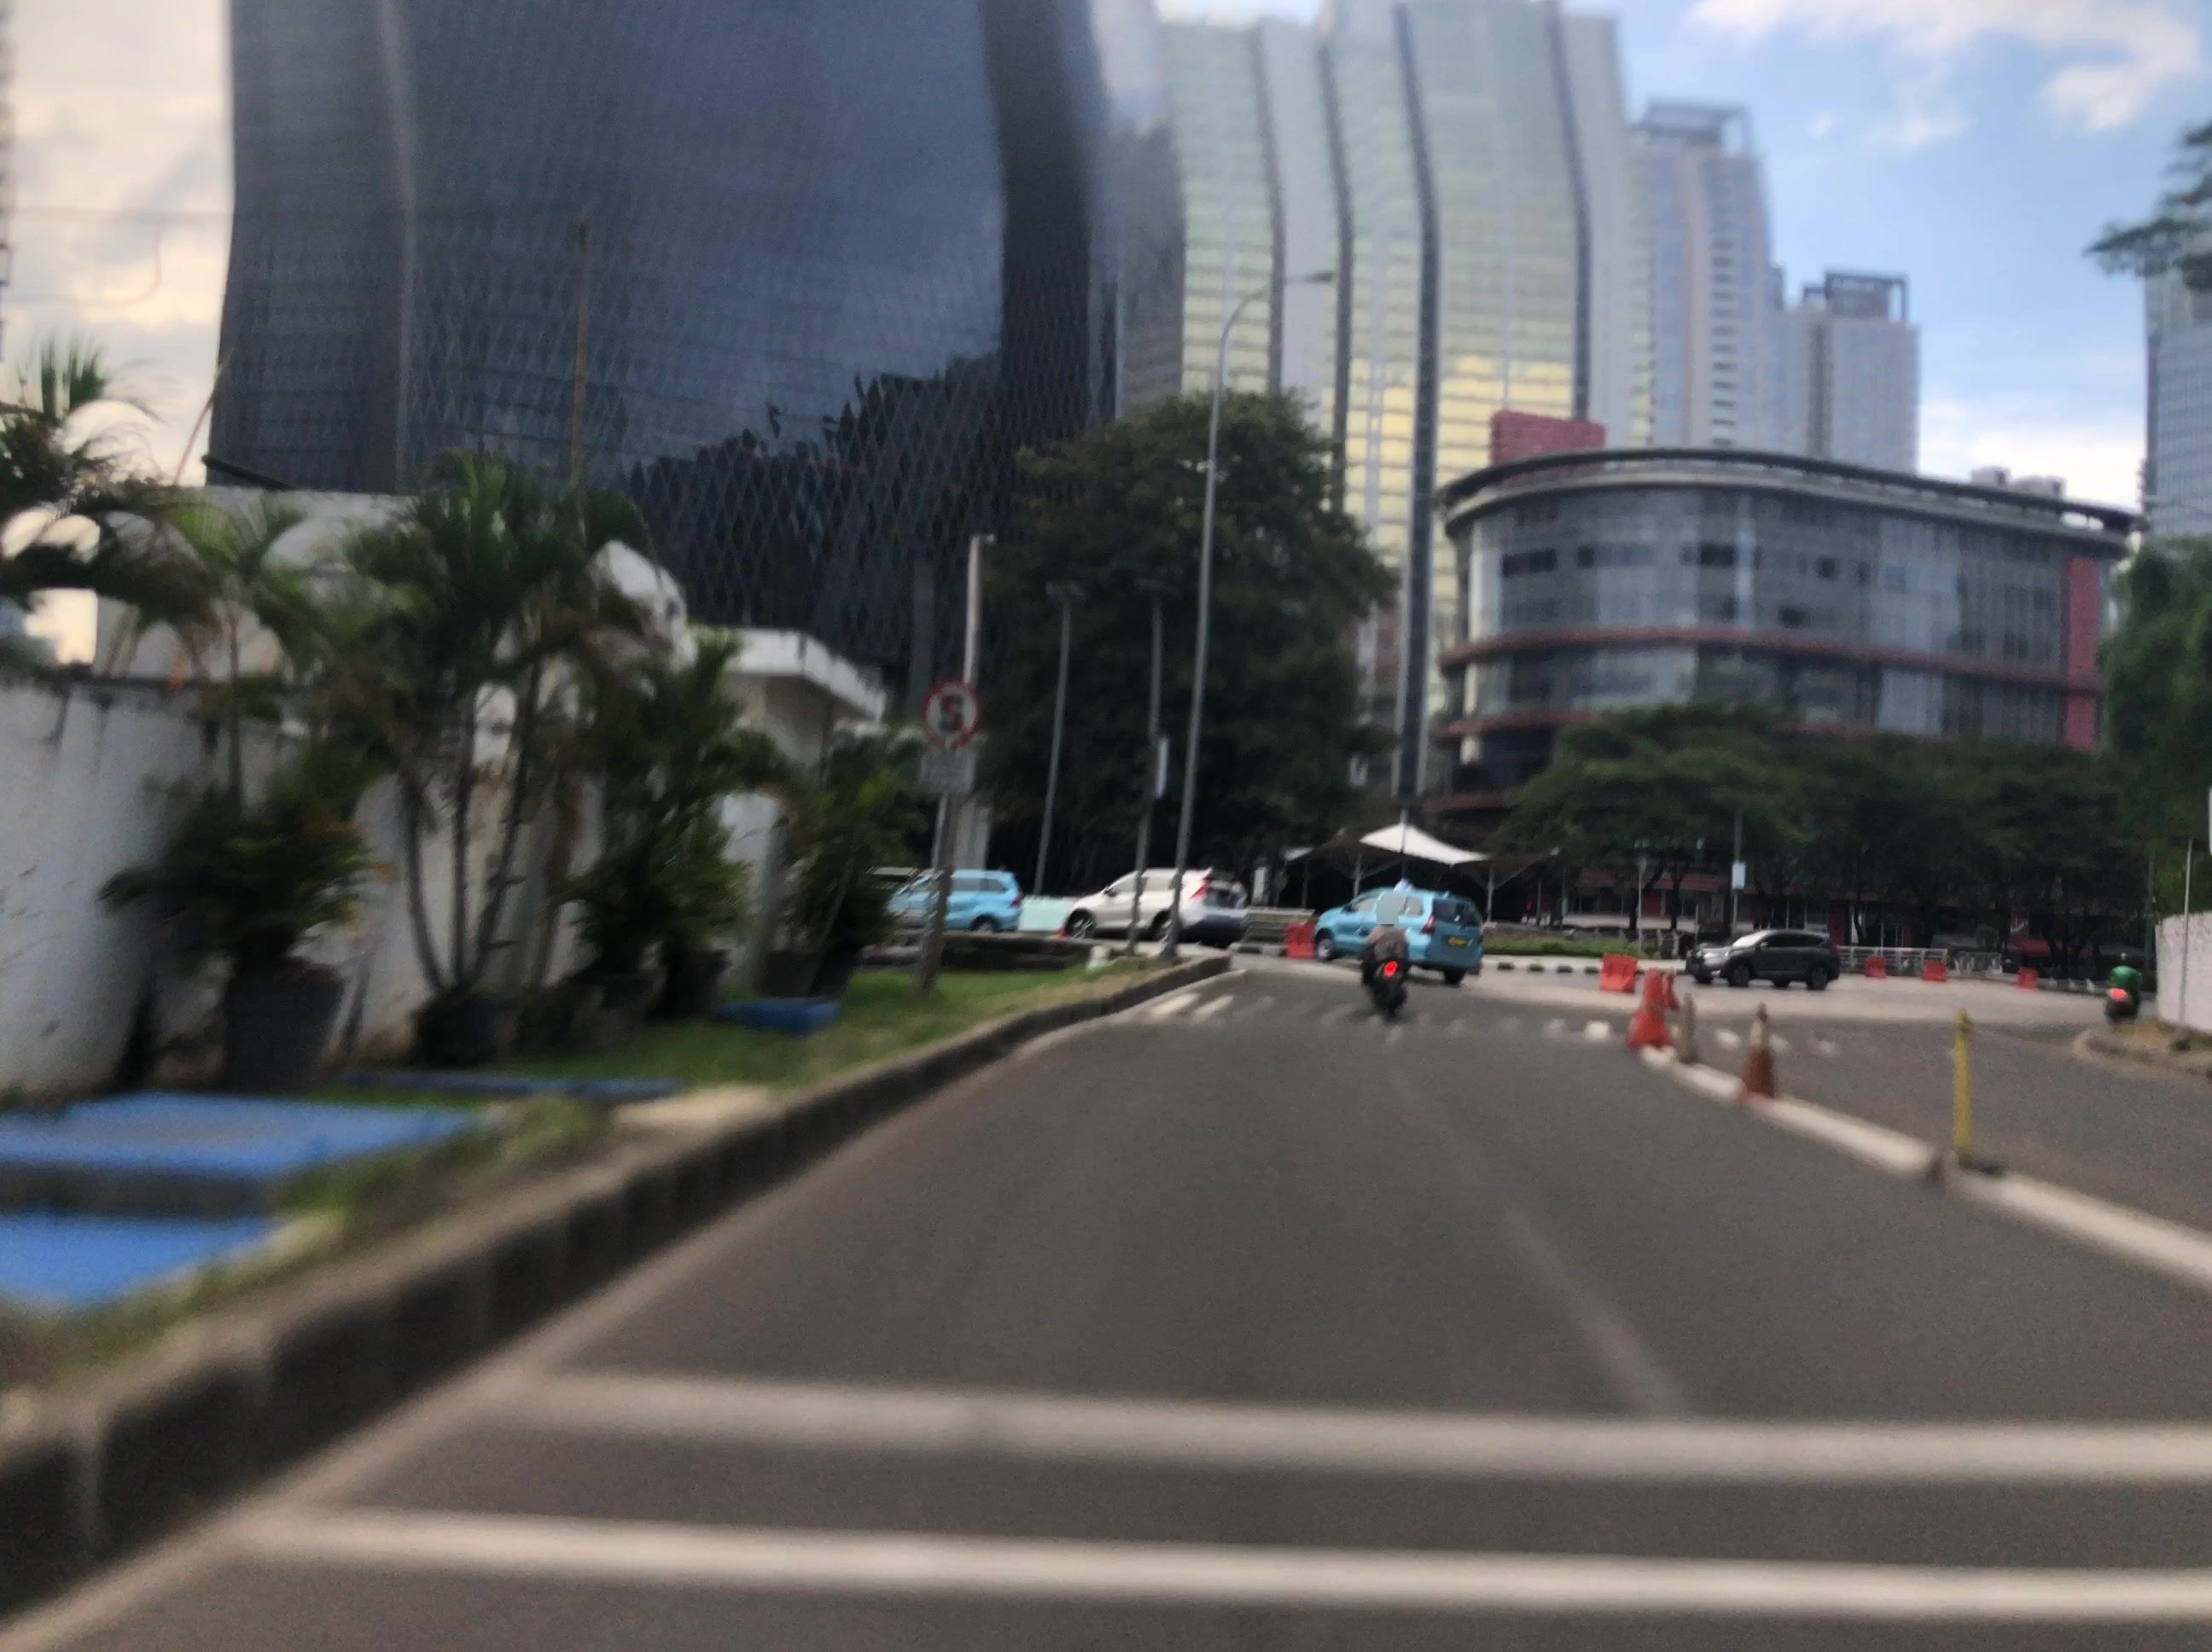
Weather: clear
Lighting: day
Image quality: good
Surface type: driving surface
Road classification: footway, steps
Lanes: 3, 4
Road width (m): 10
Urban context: urban centre
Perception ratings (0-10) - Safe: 3.05, Lively: 7.54, Beautiful: 7.8, Boring: 3.54, Depressing: 1.77, Wealthy: 6.65